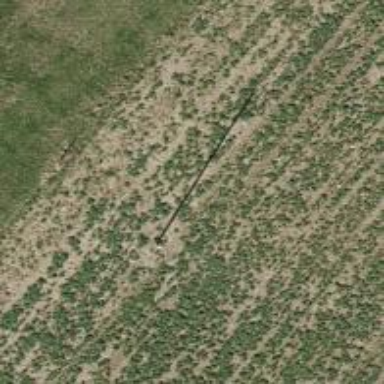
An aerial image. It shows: Power pole.